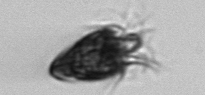
Label: Strombidium_tintinnodes